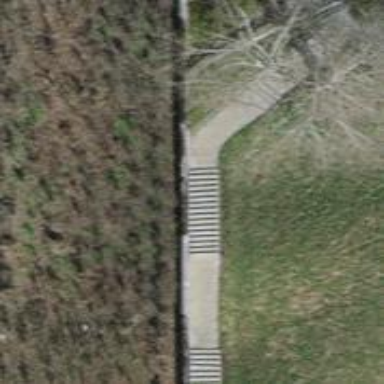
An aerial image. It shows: Paved road with steps.